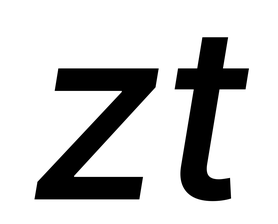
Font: Inter-Italic_Medium_Italic